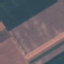
Land use / land cover: AnnualCrop